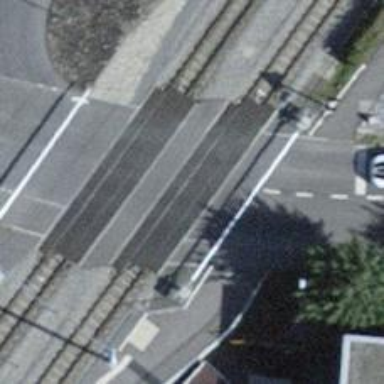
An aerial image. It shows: Full barrier level crossing on railway.